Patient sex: F
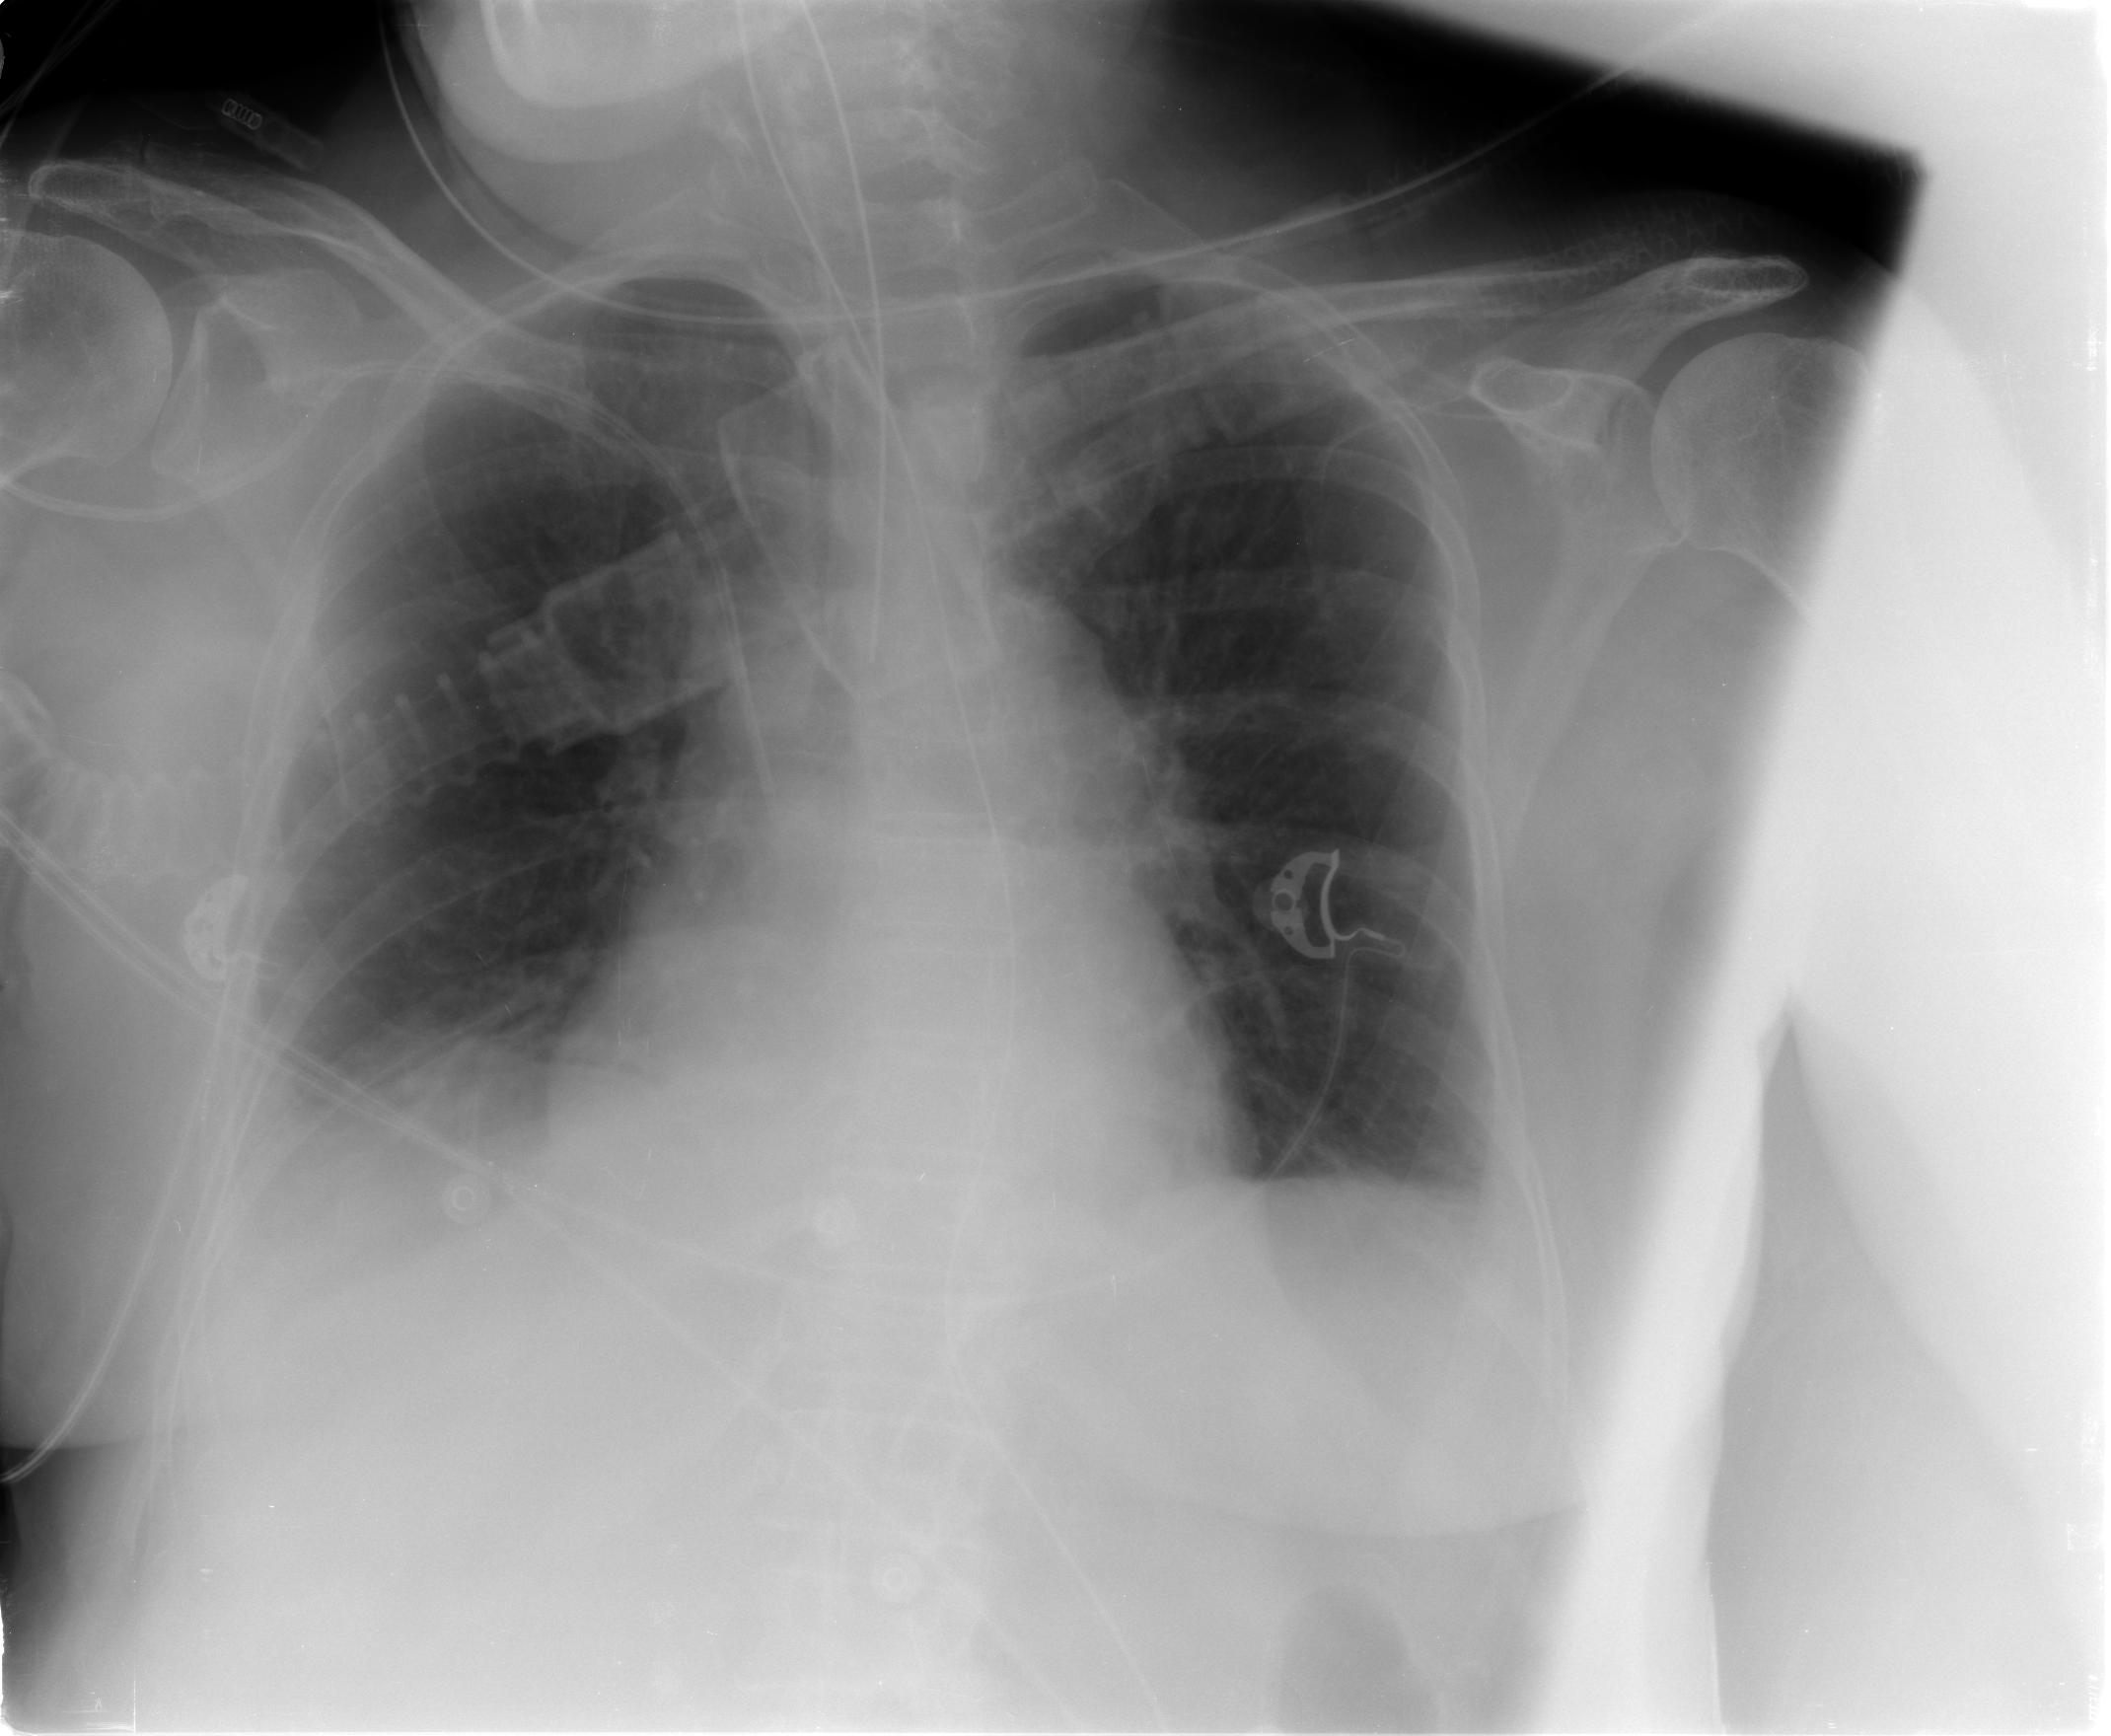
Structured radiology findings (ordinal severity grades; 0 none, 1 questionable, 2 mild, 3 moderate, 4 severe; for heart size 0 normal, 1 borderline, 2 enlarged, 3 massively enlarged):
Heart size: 0
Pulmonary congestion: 1
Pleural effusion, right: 1
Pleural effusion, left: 0
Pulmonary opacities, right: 0
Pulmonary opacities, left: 0
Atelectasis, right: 0
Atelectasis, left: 0